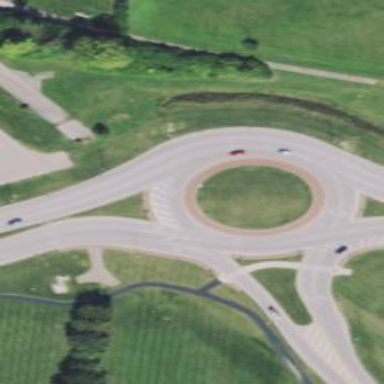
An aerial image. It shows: Roundabout on trunk highway.